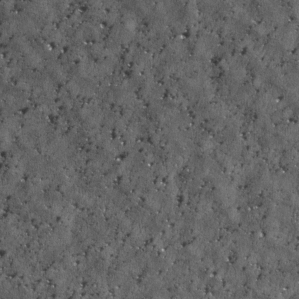
Label: non_frost